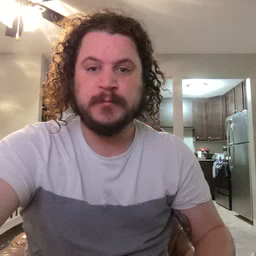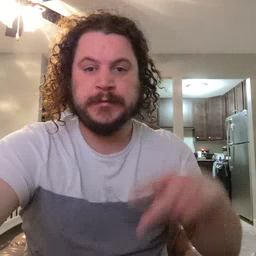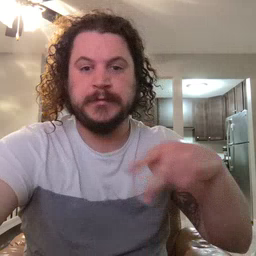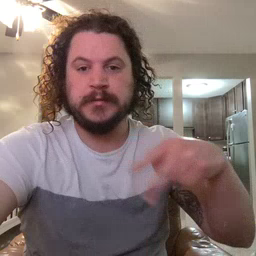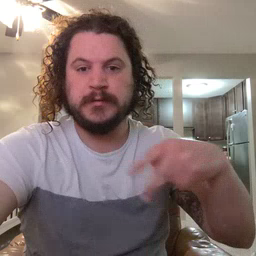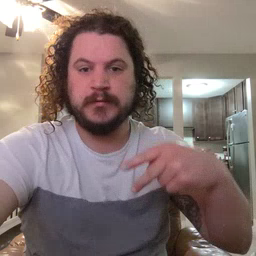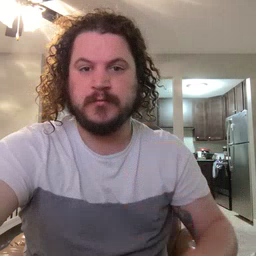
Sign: dance